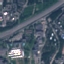
Land use / land cover: Highway